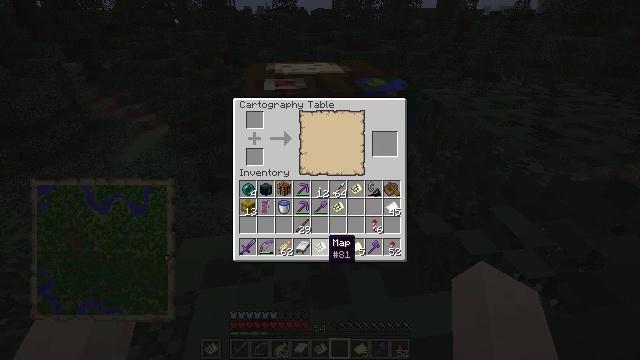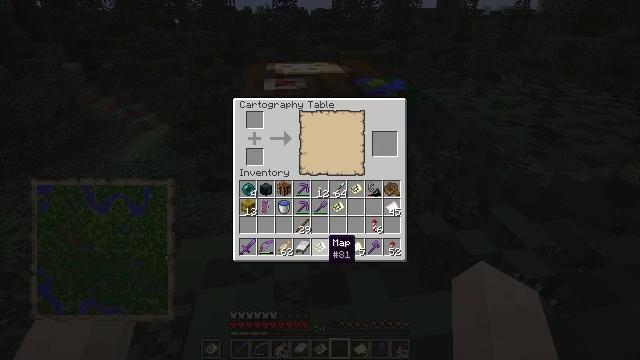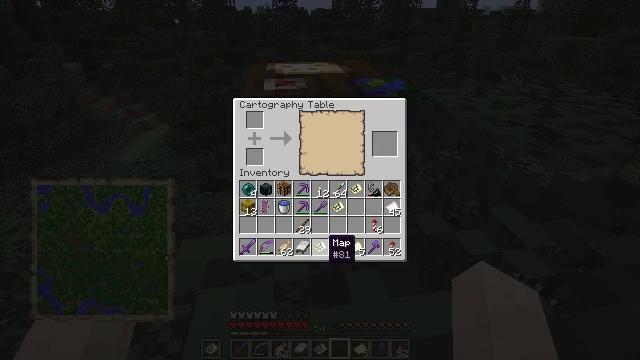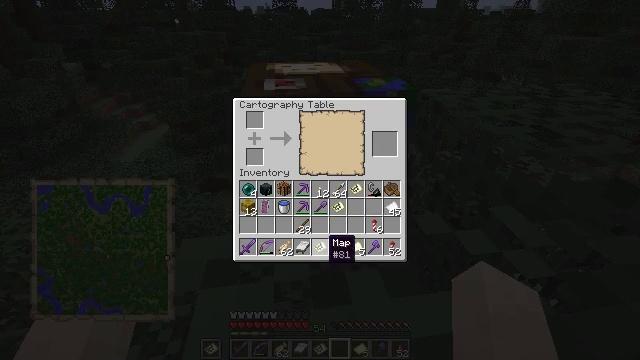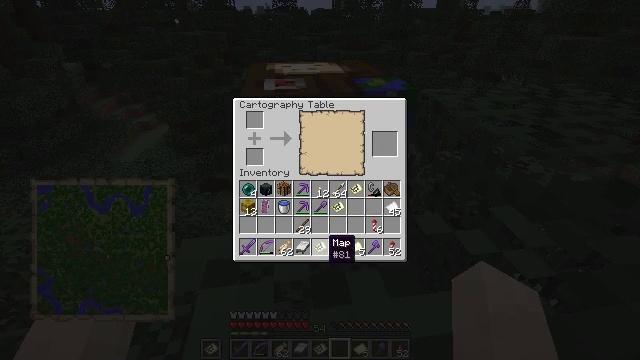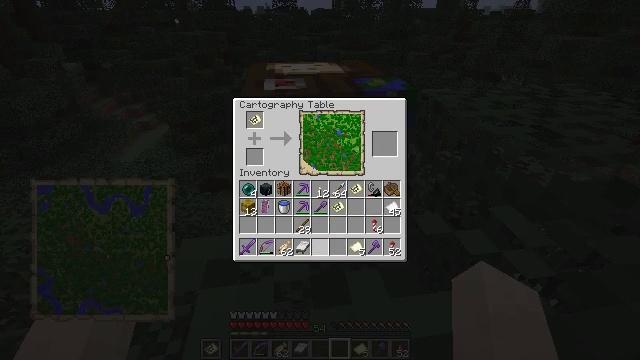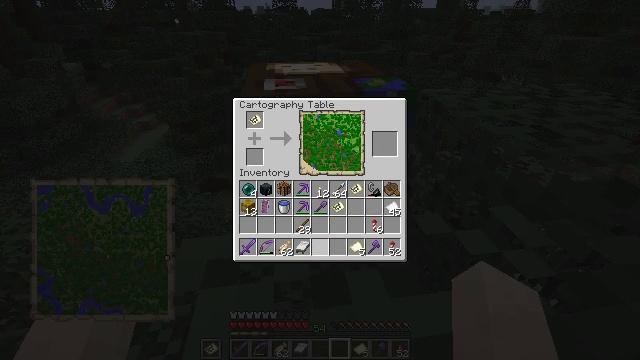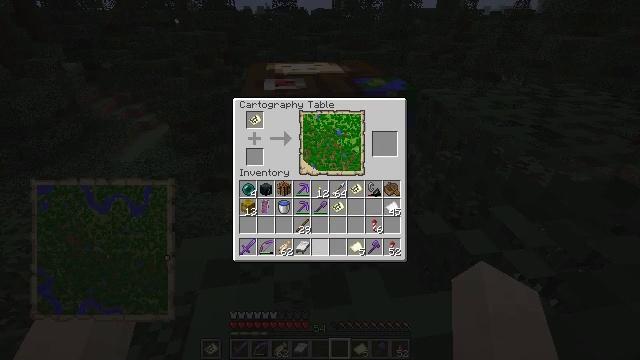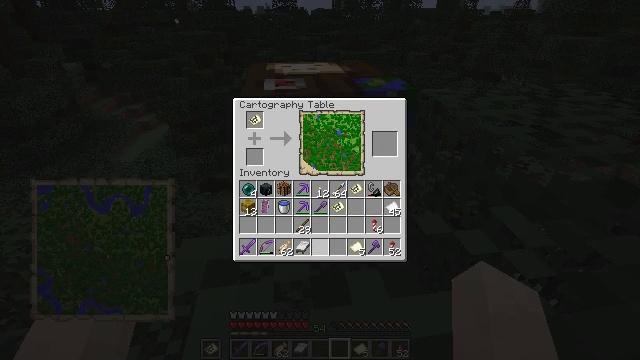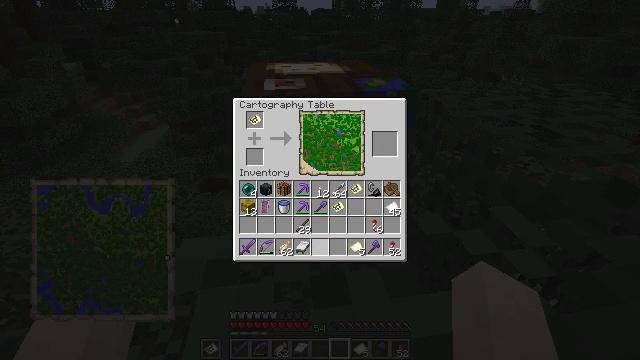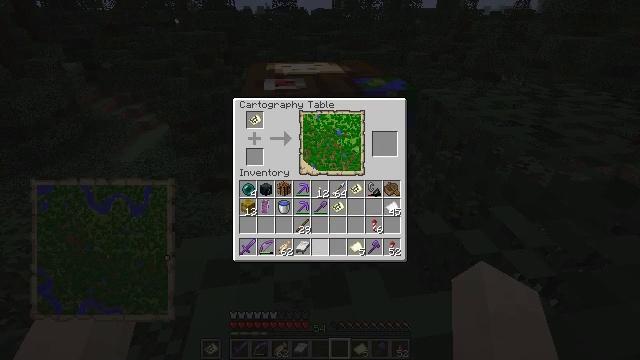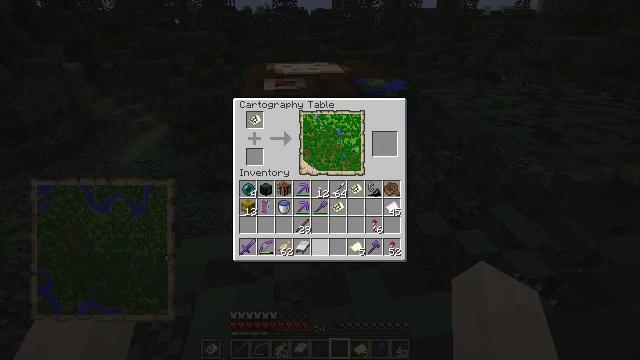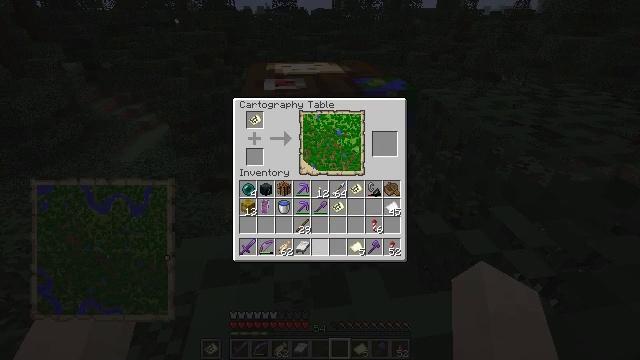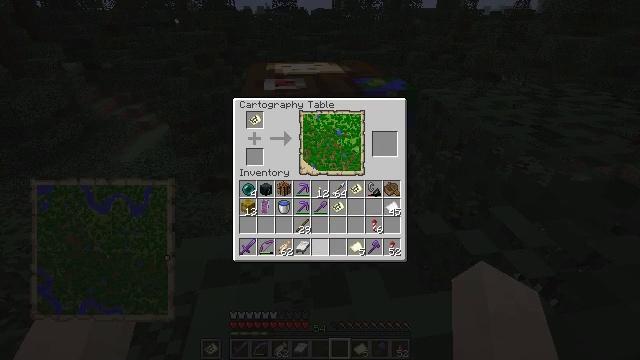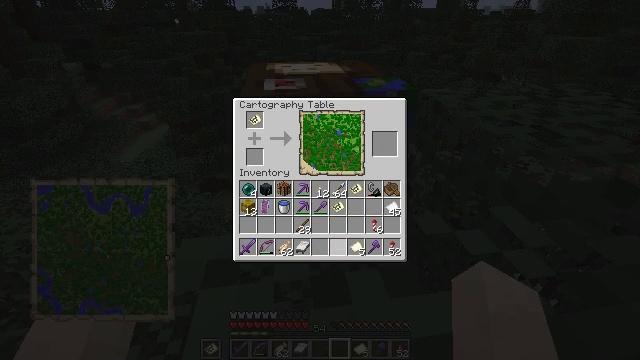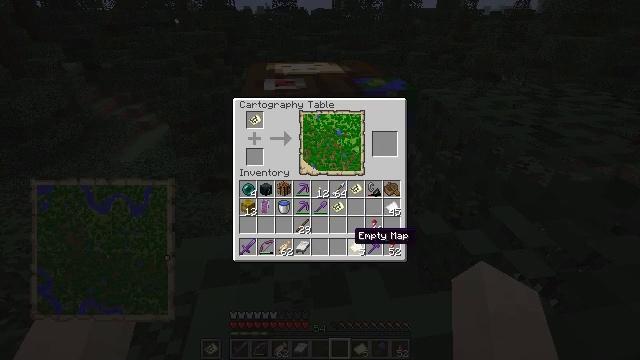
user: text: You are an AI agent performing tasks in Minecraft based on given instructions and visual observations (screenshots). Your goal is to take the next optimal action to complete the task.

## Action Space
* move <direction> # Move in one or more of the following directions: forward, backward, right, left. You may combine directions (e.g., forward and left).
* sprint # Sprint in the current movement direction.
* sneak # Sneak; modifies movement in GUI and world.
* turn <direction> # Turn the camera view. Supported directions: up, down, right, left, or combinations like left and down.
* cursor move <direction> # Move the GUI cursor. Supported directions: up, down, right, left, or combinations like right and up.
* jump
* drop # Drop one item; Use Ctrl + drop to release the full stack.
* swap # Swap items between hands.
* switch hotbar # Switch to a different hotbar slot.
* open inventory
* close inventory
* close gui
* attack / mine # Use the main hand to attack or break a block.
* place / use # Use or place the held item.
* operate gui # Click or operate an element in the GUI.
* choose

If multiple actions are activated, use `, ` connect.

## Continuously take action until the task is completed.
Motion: motion action
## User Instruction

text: Get the cartography table into your inventory.
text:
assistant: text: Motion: sneak
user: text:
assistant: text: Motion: sneak
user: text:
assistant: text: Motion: sneak
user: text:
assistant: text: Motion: sneak
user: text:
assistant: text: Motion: sneak, attack / mine
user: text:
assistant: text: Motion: sneak, attack / mine
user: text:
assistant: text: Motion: sneak, attack / mine
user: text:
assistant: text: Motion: sneak
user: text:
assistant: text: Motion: sneak
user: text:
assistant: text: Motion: no_op
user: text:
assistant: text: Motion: no_op
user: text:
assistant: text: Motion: no_op
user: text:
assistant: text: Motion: no_op
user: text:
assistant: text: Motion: turn right
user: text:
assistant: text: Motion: no_op
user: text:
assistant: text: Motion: no_op
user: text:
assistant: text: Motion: no_op
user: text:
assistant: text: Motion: no_op
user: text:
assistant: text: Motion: no_op
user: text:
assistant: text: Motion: no_op
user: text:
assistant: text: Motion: no_op
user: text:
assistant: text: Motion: no_op
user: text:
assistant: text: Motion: no_op
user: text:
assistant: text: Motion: no_op
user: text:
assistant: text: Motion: attack / mine
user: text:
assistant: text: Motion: attack / mine
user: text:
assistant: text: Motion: attack / mine
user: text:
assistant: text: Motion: no_op
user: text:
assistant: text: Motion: no_op
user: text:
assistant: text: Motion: no_op